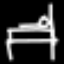
Label: bed